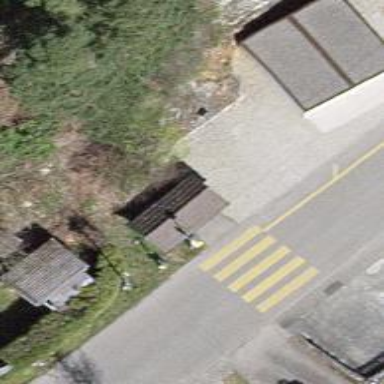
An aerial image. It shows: Bus stop with sheltered platform for public transport.